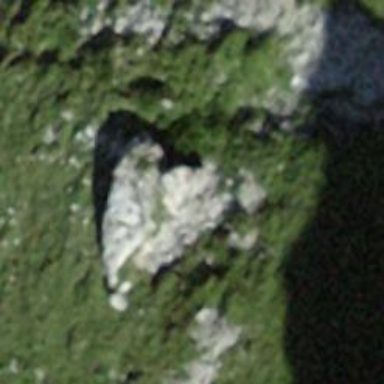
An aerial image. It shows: Cliff in nature.